Question:
In My Model of Core Data , I have such relationship (See Photo)
Now
'''
Location *locObj = [NSEntityDescription insertNewObjectForEntityForName:@"Location"
inManagedObjectContext [self managedObjectContext]];
Room *roomObj = [NSEntityDescription insertNewObjectForEntityForName:@"Room"
inManagedObjectContext:[self managedObjectContext]];
'''
I have declare this two entities like this .
Questions :-
1. As I have declared object of Room and Location , First I need to fill the data of location and then I need to fill the data of Room and then I need to Add room in the location method?Is that correct ?
2. What If I have the big data ? every time do I need to add objects or is there any custom supported class which we can connect ?
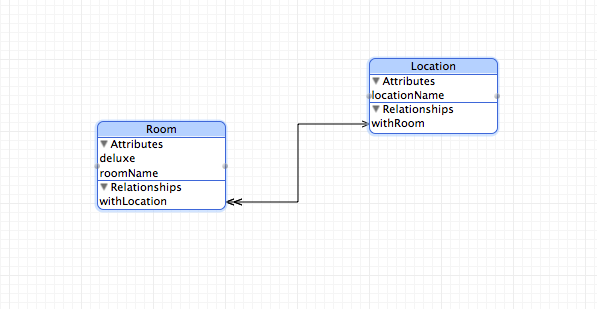
Answer: Answer
1. The order is not important here, but reference to other entity object. You can just use the code [locObj addWithRoomObject:roomObj];
roomObj.withLocation = locObj;
2. There is no such custom supported class. You can just use auto generated accessors in core data and it will automatically handle. You can call the function: [locObj addWithRoomObject:roomObj];
To add more rooms:
'''
Location *locObj = [NSEntityDescription insertNewObjectForEntityForName:@"Location"
inManagedObjectContext [self managedObjectContext]];
locObj.locationName = LOCATION_NAME;
Room *room1 = [NSEntityDescription insertNewObjectForEntityForName:@"Room"
inManagedObjectContext:[self managedObjectContext]];
// Fill room1 details
...
room1.withLocation = locObj;
[locObj addWithRoomObject:room1];
Room *room2 = [NSEntityDescription insertNewObjectForEntityForName:@"Room"
inManagedObjectContext:[self managedObjectContext]];
// Fill room2 details
...
room2.withLocation = locObj;
[locObj addWithRoomObject:room2];
// so on..
'''